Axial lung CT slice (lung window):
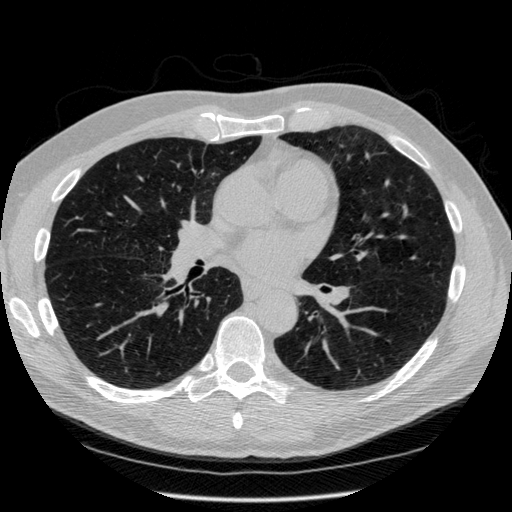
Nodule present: no